Interaction volume radius: 5 \u00c5
Interaction volume height: 15 \u00c5
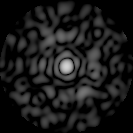
Disorder parameter: 0.8541